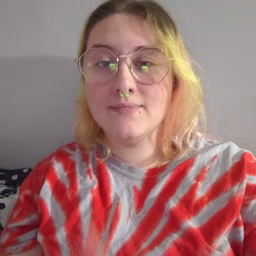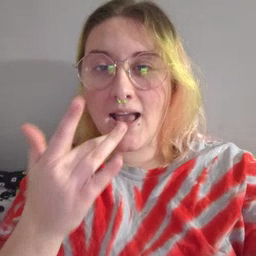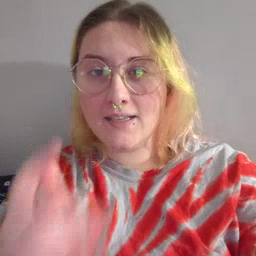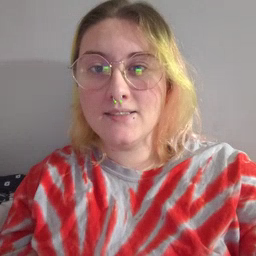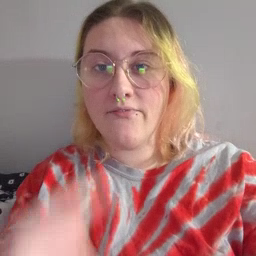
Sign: taste